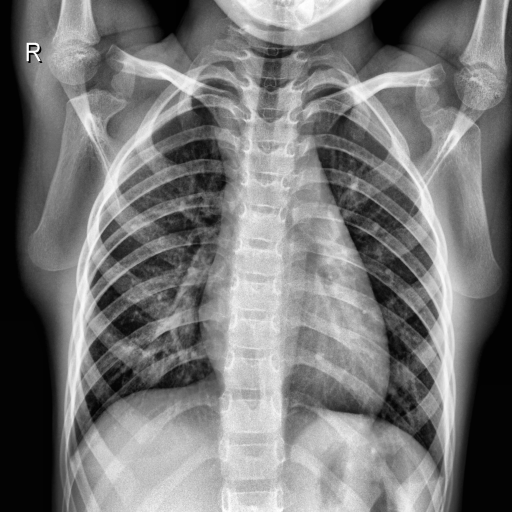
Finding: NORMAL